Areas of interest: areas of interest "Scenic Spot"
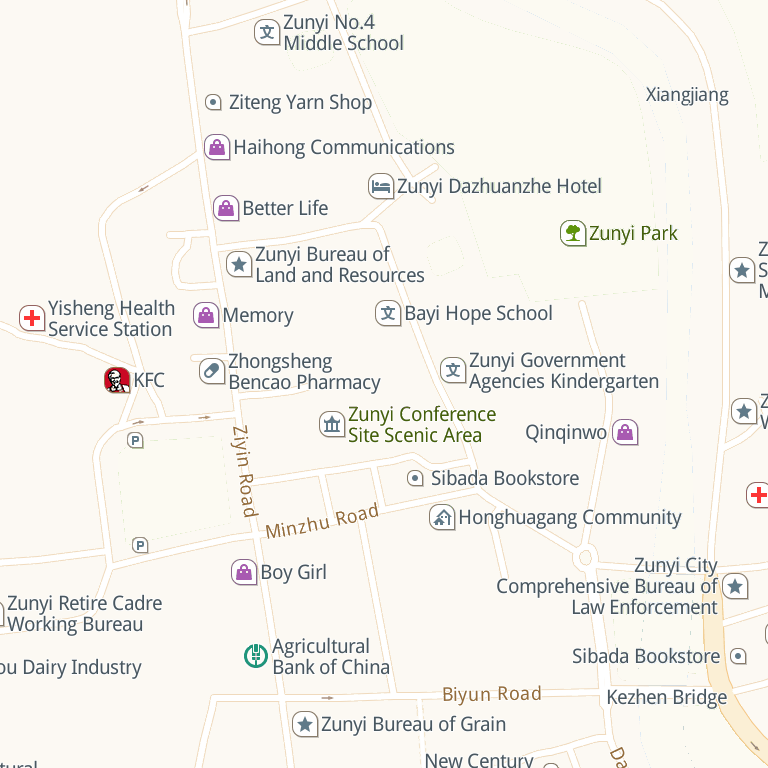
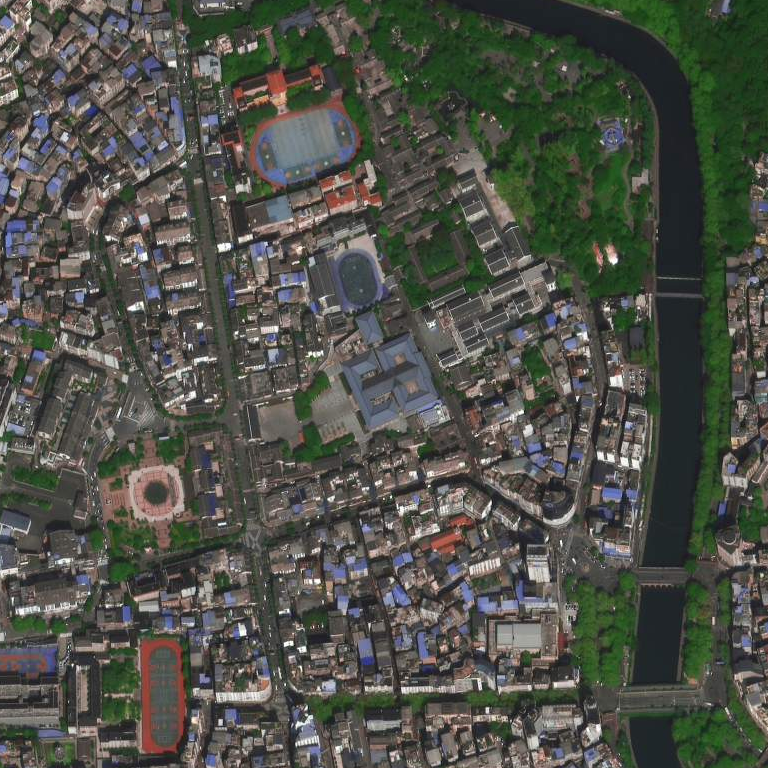